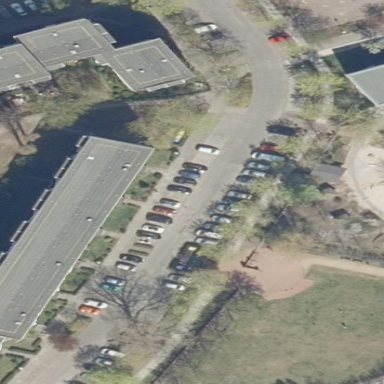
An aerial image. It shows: Street side parking area.